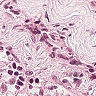
Metastatic tissue present: no